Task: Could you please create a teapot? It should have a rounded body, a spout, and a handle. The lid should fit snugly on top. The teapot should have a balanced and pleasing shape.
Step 51:
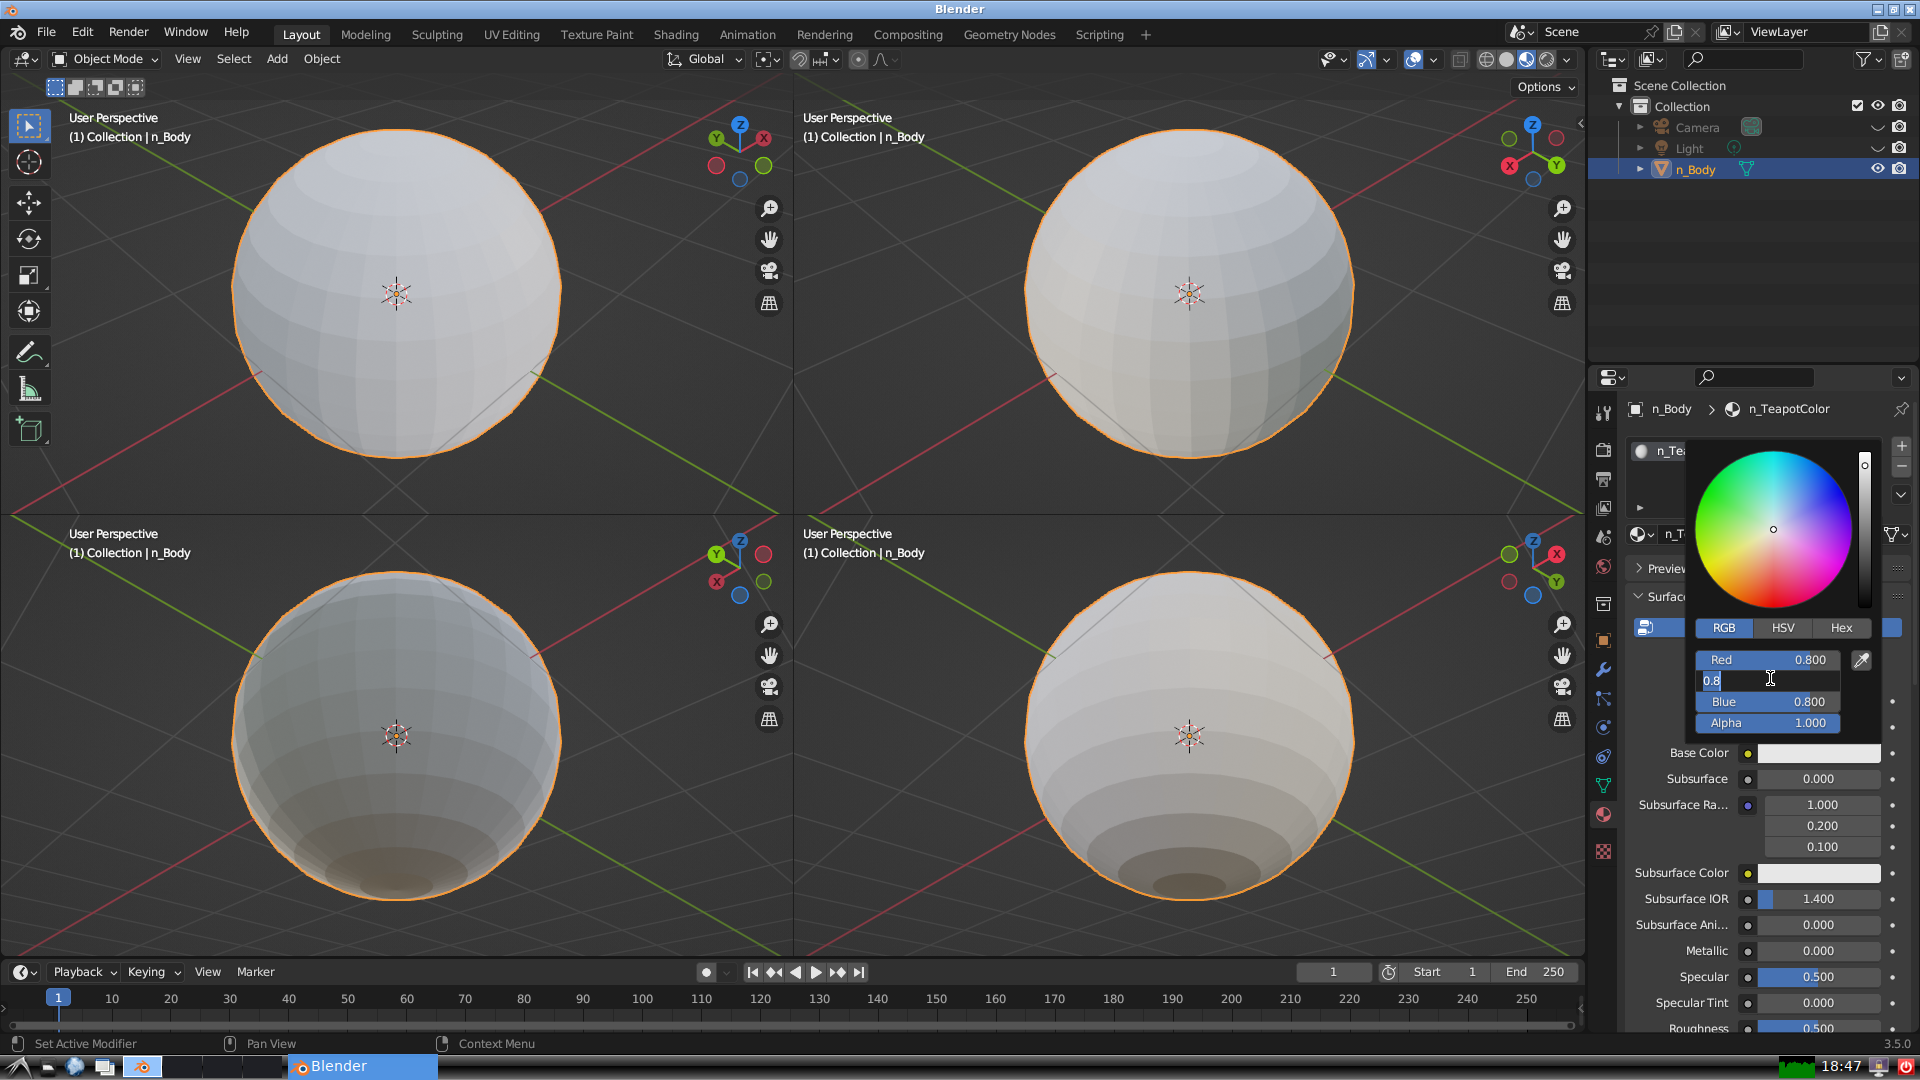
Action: input_text: 0.5